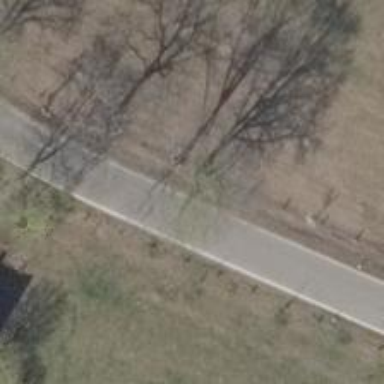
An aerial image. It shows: Row of broadleaved trees.